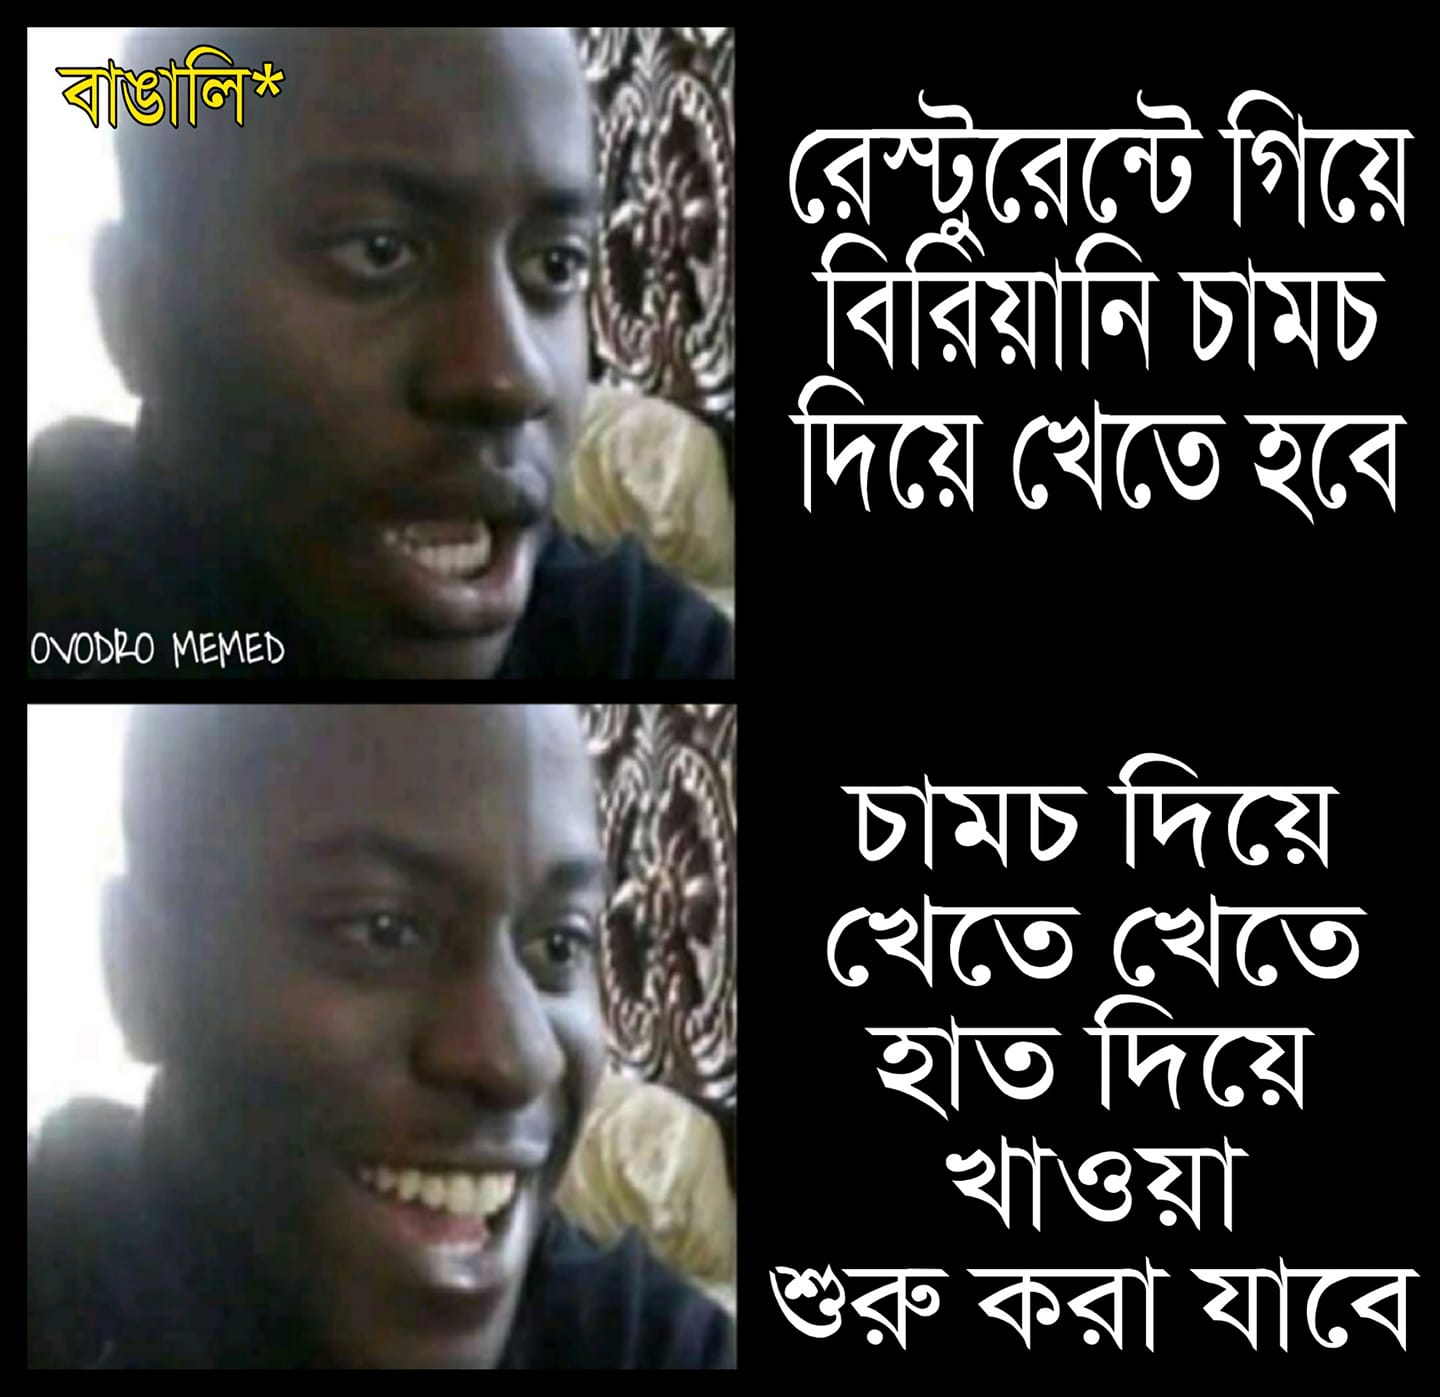
Caption: বাঙালি*   রেস্টুরেন্টে গিয়ে বিরিয়ানি চামচ দিয়ে খেতে হবে    চামচ দিয়ে খেতে খেতে হাত দিয়ে খাওয়া শুরু করা যাবে
Label: non-hate